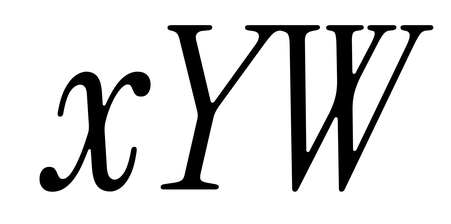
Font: InstrumentSerif-Italic